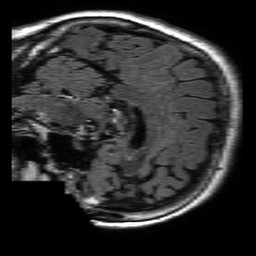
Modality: FLAIR
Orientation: sagittal
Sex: female
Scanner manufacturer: philips
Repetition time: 11 s
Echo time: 0.125 s